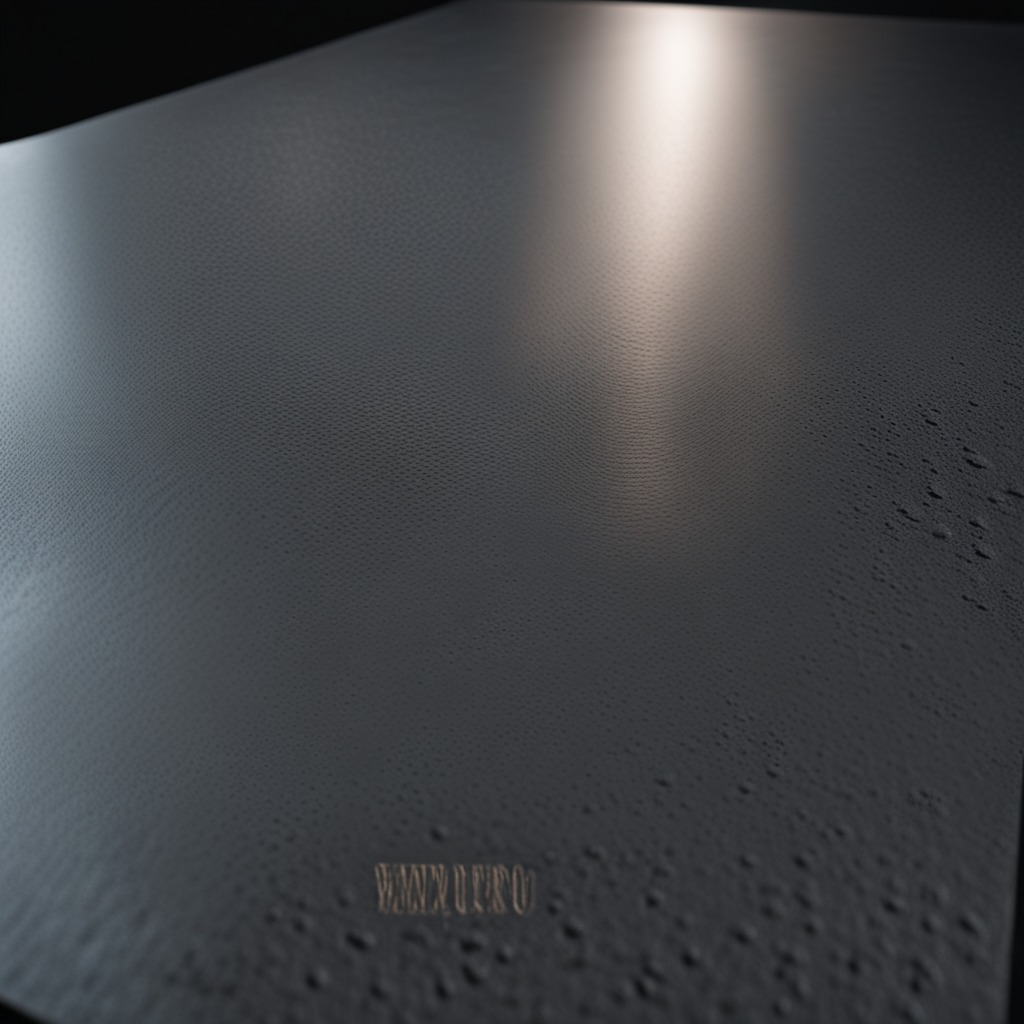
A coiled metal spring is lying on the clean granite table inside a workshop at night.